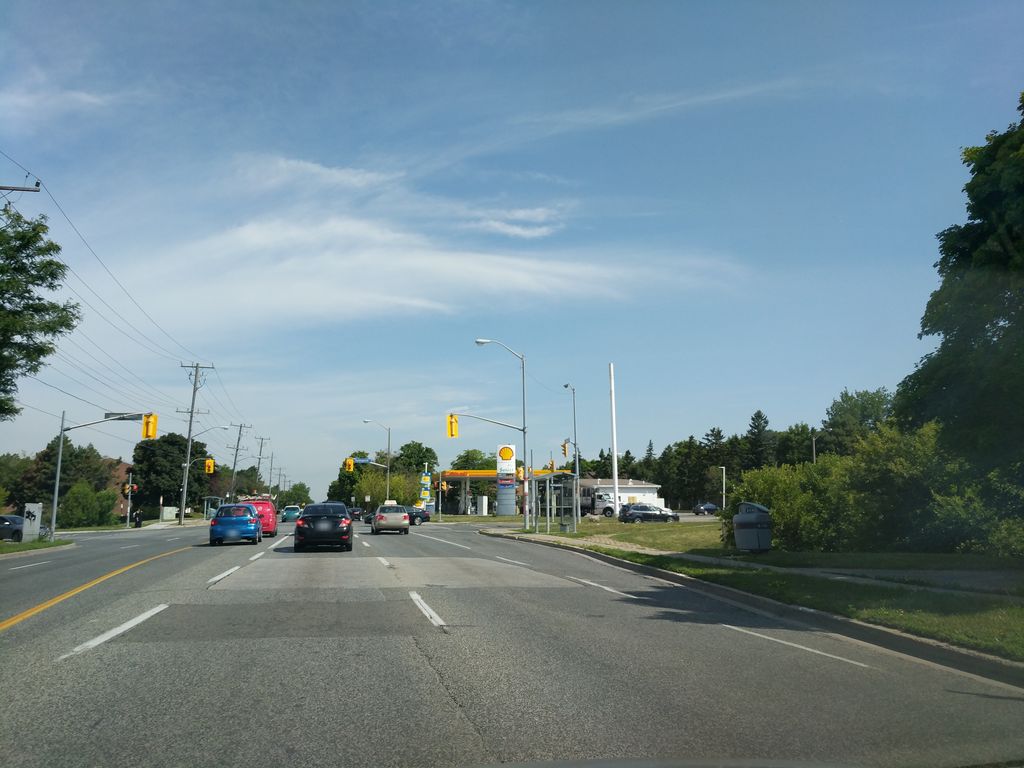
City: toronto